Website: walmart
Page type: payment
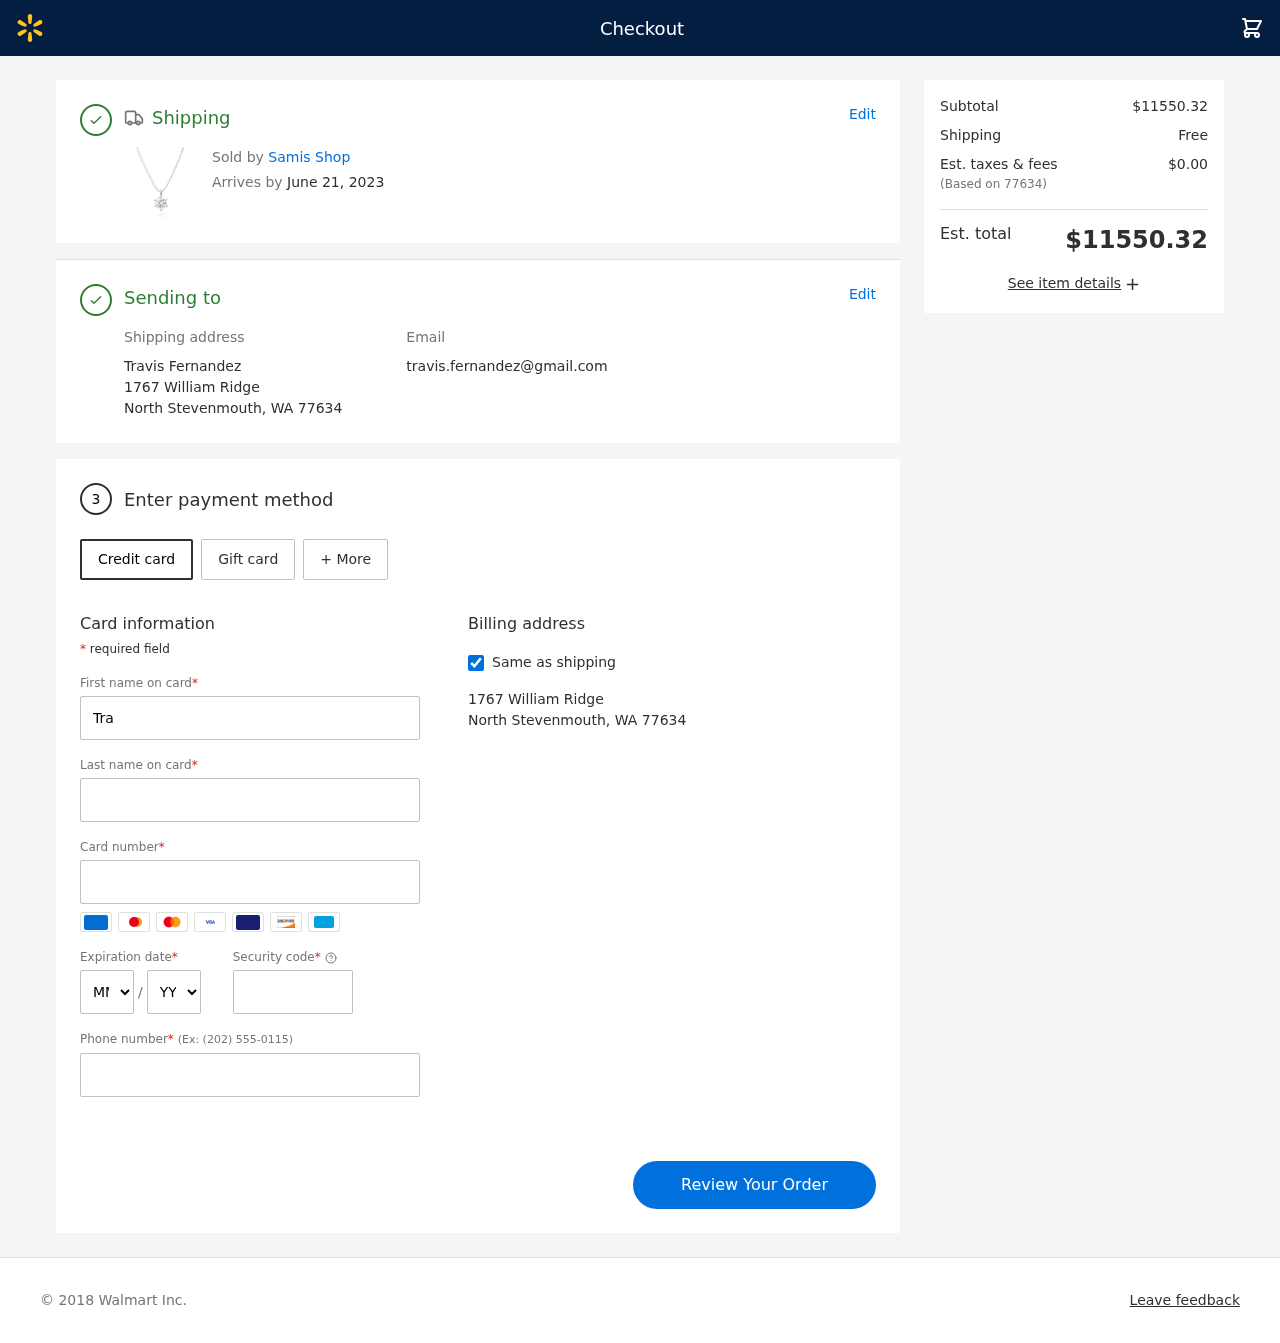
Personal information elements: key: PII_CARD_CVV
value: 372
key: PII_CARD_EXPIRY_MONTH
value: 03
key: PII_CARD_EXPIRY_YEAR
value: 30
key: PII_CARD_NUMBER
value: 4388 6788 2184 1035
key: PII_CITY_STATE_ZIP
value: North Stevenmouth, WA 77634
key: PII_EMAIL
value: travis.fernandez@gmail.com
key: PII_FIRSTNAME
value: Travis
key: PII_FULLNAME
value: Travis Fernandez
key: PII_LASTNAME
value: Fernandez
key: PII_PHONE
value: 2443504524
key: PII_POSTCODE
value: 77634
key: PII_STREET
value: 1767 William Ridge
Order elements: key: ORDER_DELIVERY_DATE
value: June 21, 2023
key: ORDER_SUBTOTAL
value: $11550.32
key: ORDER_SHIPPING_COST
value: Free
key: ORDER_TAX
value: $0.00
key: ORDER_TOTAL
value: $11550.32